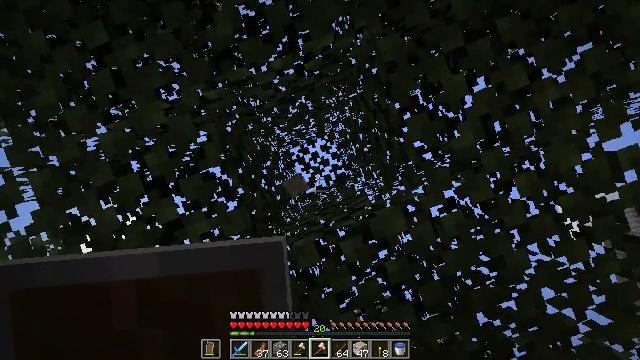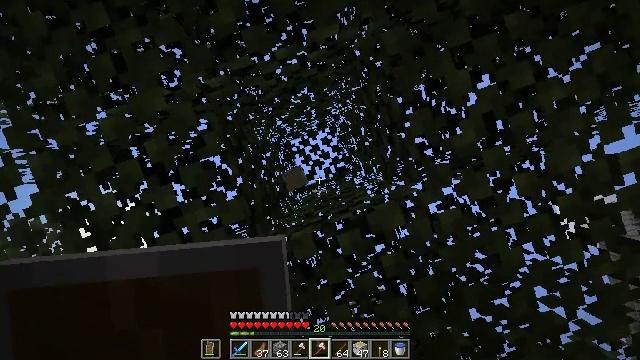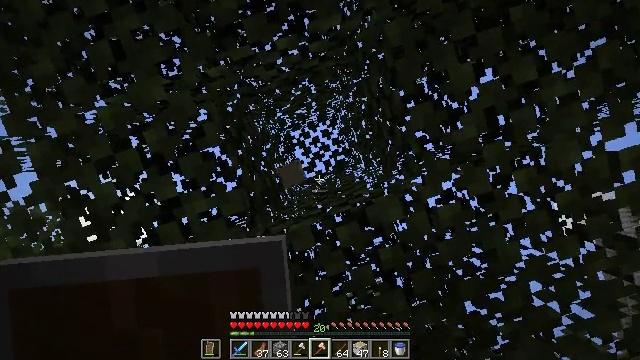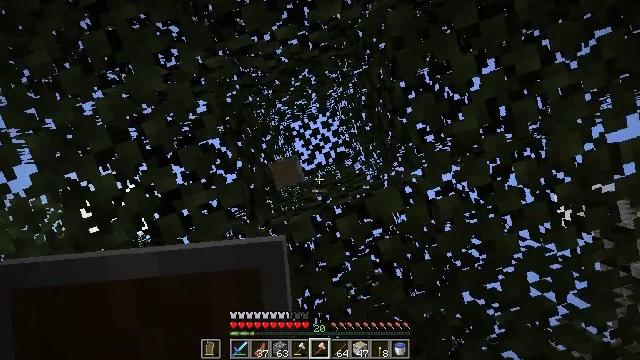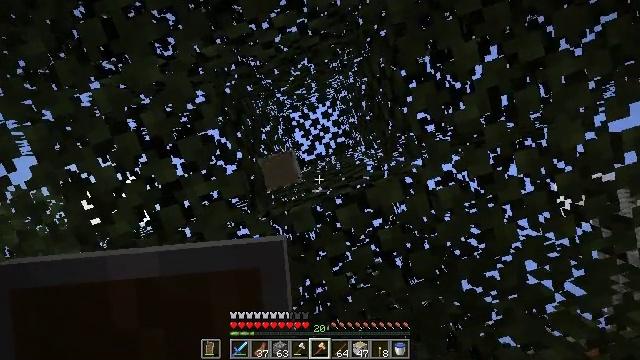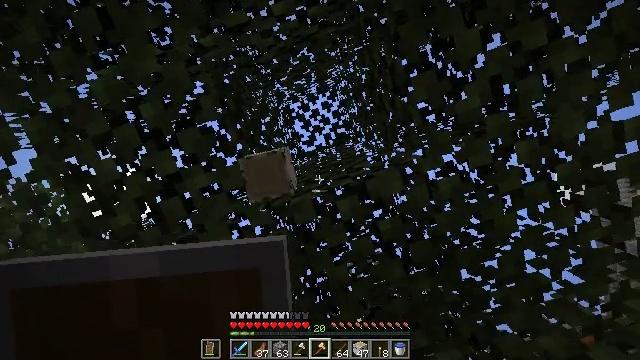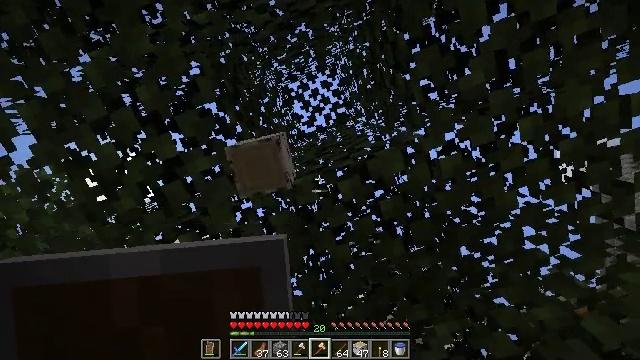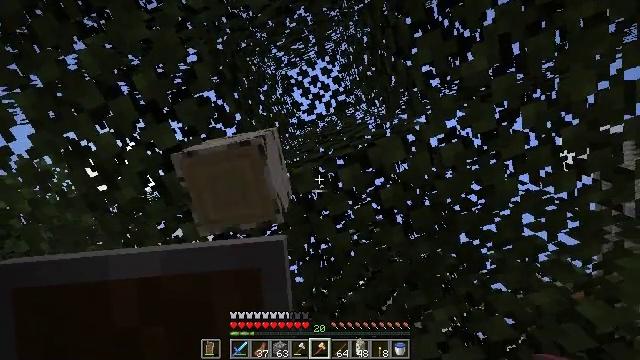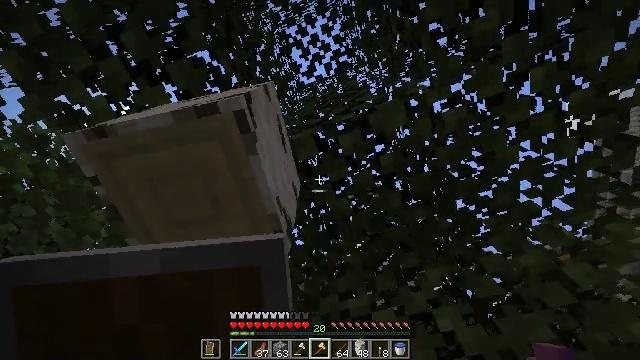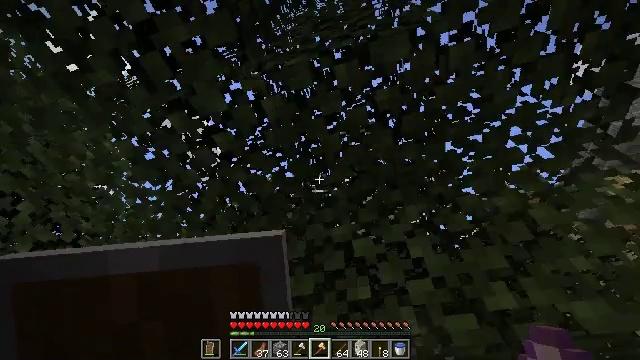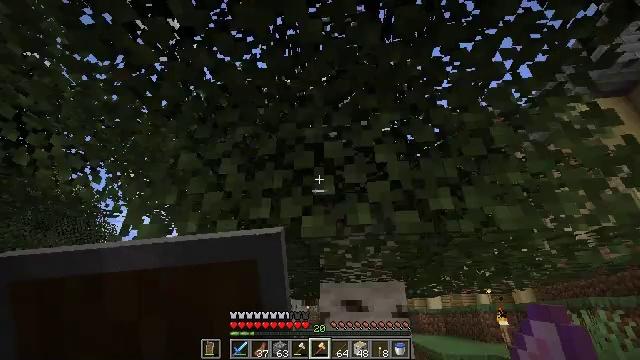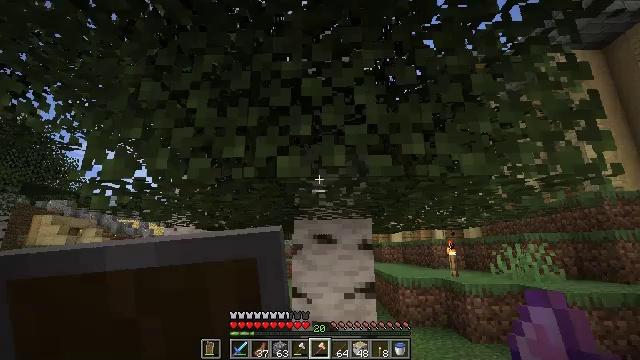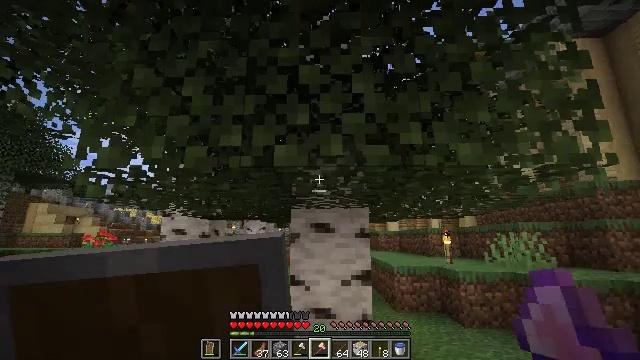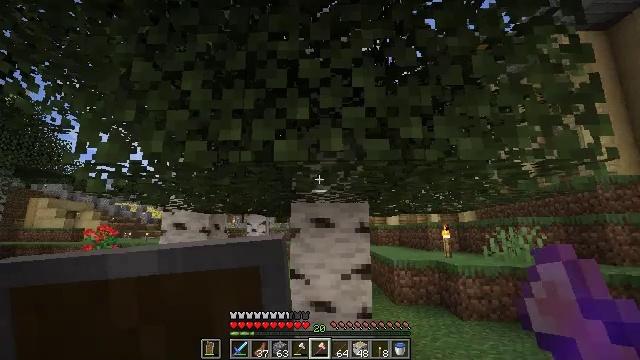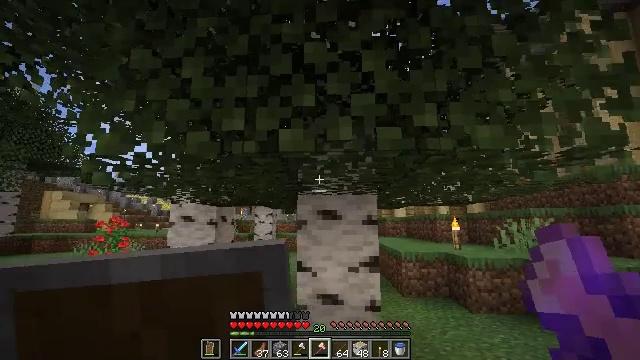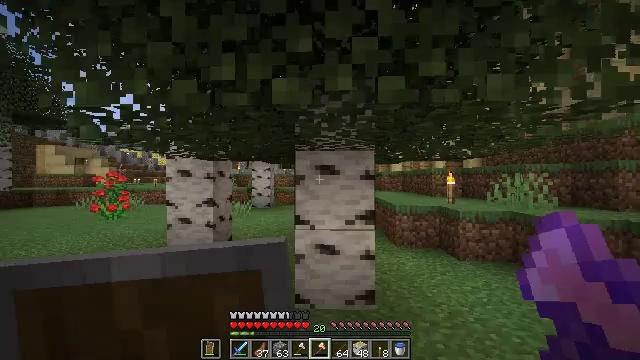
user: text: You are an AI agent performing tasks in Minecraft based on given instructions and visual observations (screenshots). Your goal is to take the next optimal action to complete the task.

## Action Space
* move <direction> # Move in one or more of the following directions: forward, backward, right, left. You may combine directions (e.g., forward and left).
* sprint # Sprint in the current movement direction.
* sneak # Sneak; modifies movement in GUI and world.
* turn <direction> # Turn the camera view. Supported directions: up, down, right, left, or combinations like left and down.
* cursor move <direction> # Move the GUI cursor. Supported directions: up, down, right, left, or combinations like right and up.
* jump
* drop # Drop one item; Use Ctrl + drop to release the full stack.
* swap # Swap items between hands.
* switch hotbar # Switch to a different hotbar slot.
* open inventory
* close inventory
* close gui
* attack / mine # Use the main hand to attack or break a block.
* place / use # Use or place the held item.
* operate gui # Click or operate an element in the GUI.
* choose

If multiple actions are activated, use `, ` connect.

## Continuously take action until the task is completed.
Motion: motion action
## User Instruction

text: Gather birch log for crafting.
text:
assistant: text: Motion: turn right and down
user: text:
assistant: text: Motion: turn down
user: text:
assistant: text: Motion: turn down
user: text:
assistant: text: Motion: turn down
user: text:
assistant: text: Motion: turn down
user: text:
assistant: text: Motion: turn left and down
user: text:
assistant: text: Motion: turn down
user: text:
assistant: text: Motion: turn down
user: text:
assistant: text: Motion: turn right and down
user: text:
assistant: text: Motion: turn right and down
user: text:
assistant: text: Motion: turn right and down
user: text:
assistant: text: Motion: turn down
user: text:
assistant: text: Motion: turn down
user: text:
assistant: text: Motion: move forward, turn left and down
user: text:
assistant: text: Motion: move forward, turn down
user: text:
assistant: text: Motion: move forward, turn right and down
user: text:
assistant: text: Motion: move forward
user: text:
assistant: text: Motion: move forward, turn down
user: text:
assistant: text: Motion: move forward, turn right and down
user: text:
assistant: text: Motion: move forward, turn right and down, attack / mine
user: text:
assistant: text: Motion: turn right and down, attack / mine
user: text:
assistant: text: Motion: attack / mine
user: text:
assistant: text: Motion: attack / mine
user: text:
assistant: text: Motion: attack / mine
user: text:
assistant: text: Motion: attack / mine
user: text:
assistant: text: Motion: attack / mine
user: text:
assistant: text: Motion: attack / mine
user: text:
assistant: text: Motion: attack / mine
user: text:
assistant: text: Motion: attack / mine
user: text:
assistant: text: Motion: attack / mine, open inventory